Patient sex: F
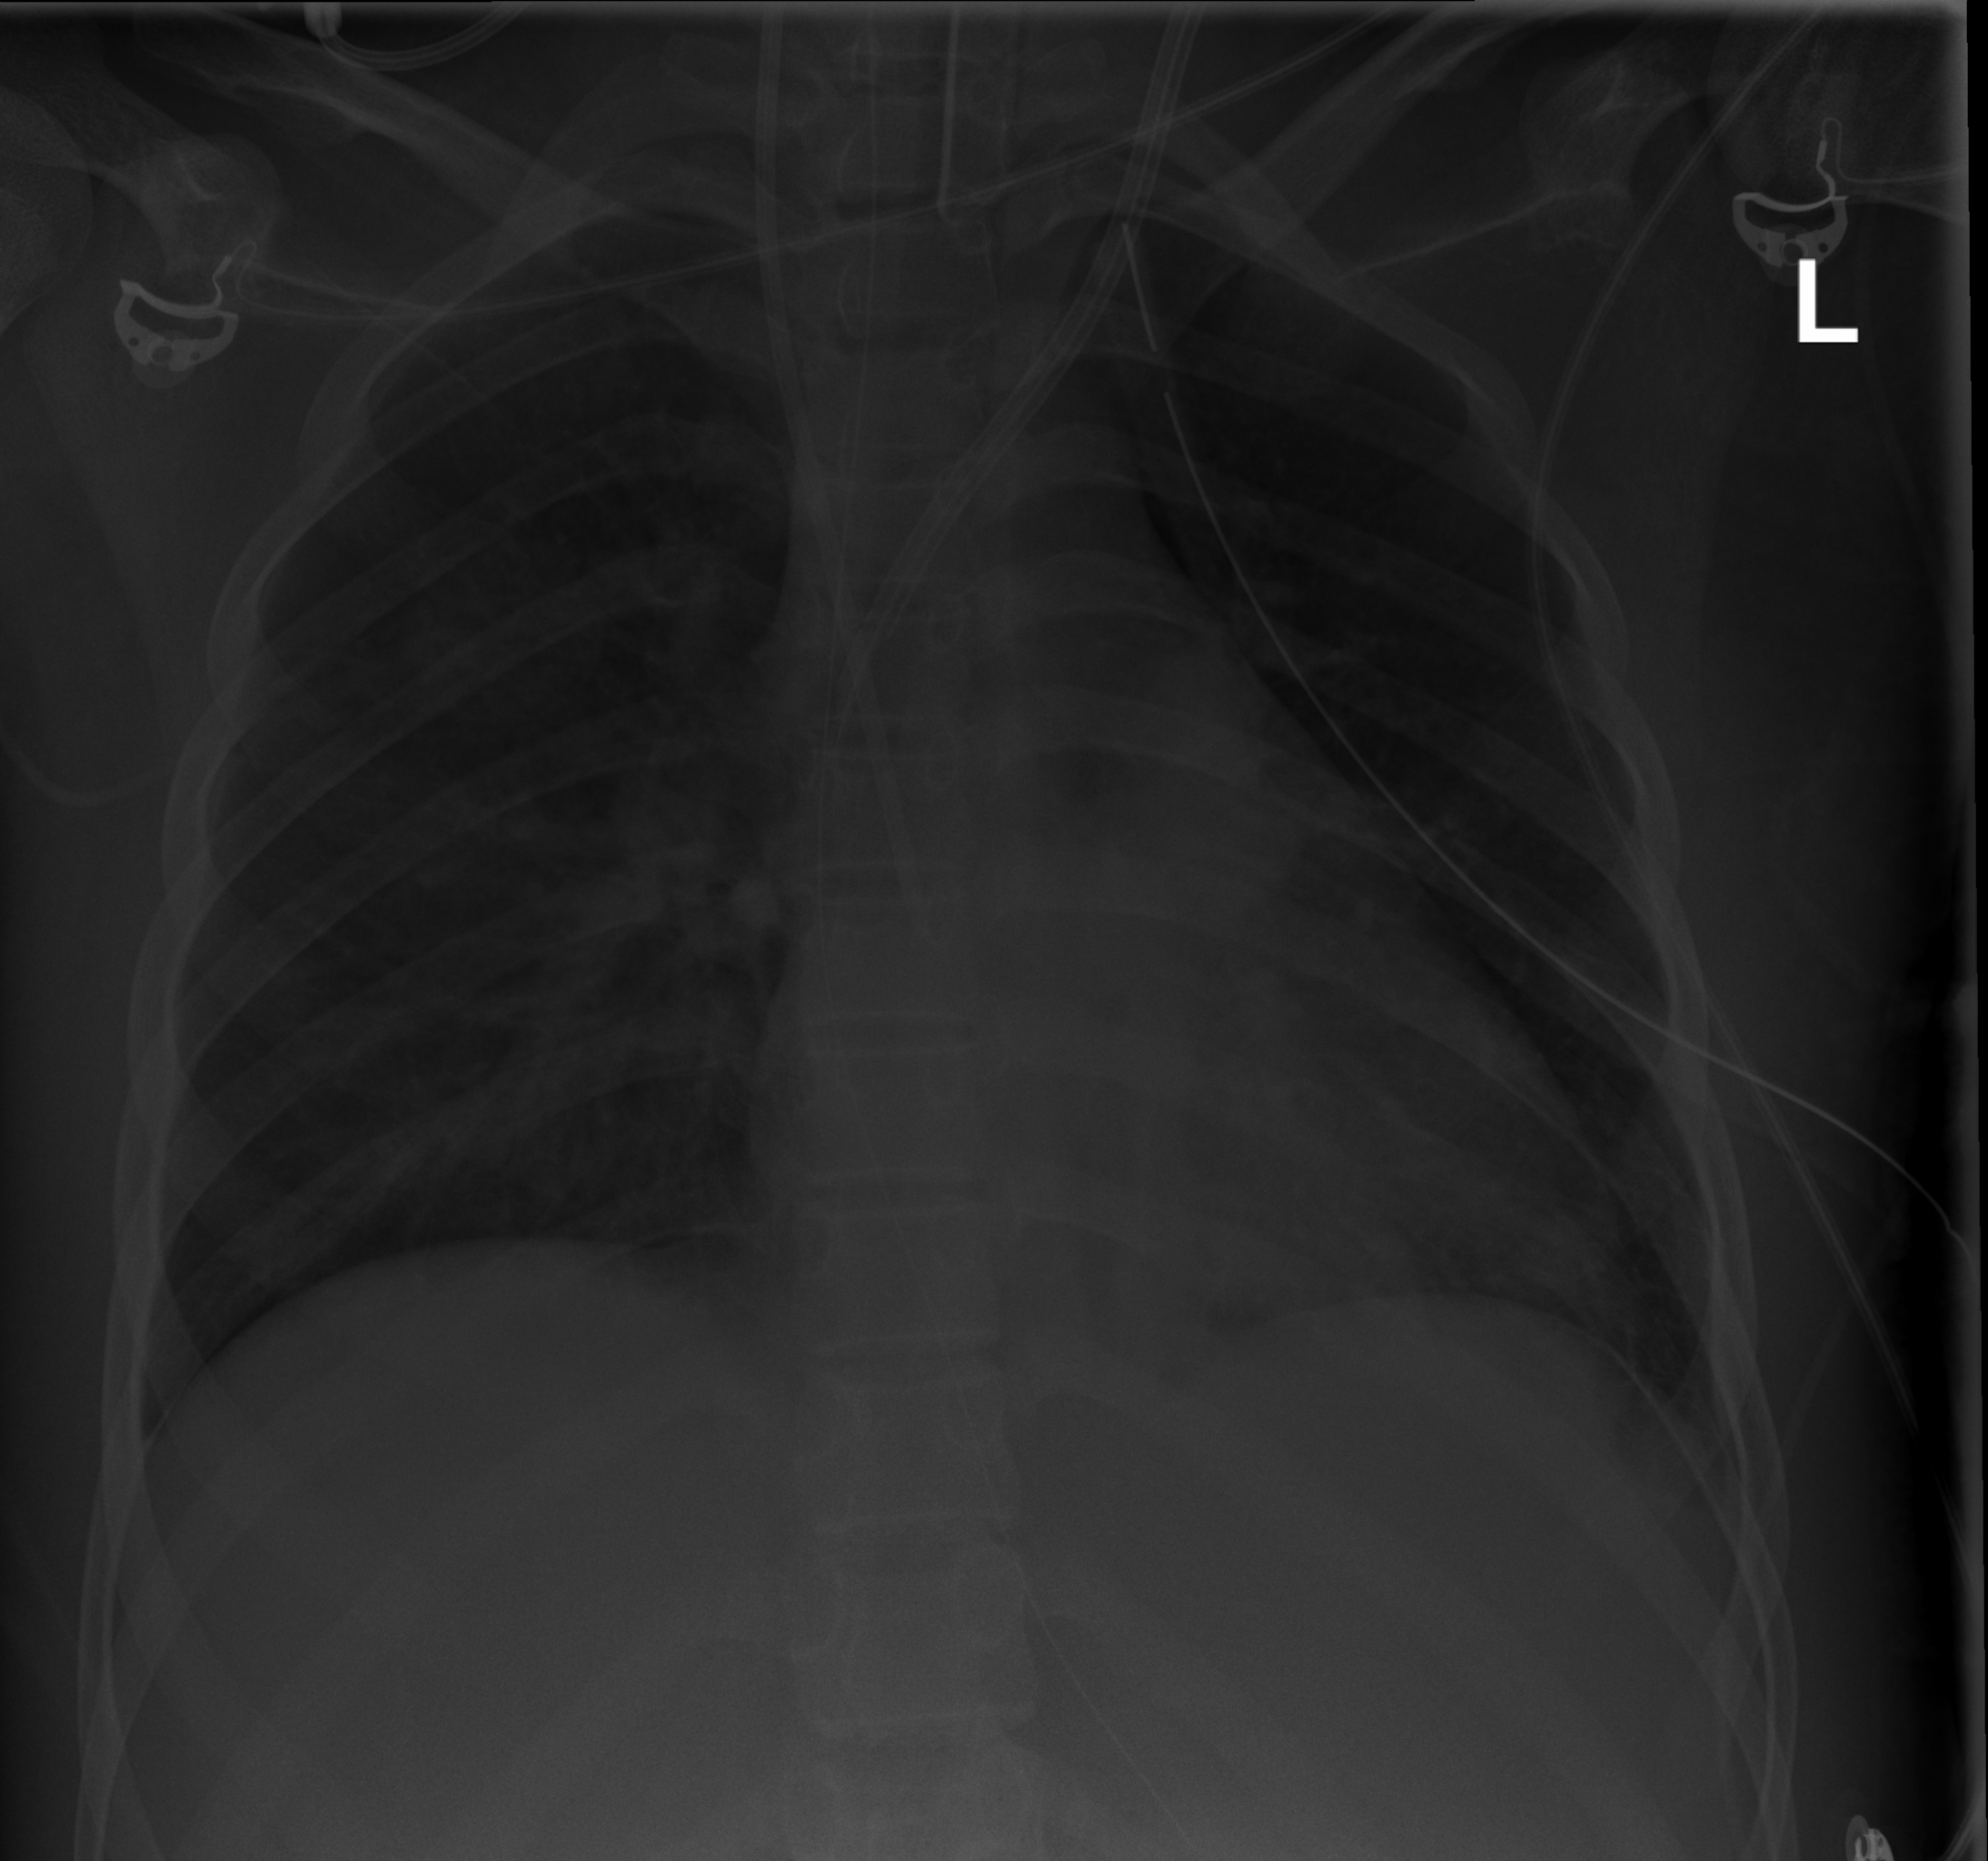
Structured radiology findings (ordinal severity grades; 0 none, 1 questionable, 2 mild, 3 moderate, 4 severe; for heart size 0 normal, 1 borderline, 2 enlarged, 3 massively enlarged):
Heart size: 0
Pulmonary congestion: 1
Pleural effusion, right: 0
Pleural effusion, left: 1
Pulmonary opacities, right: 0
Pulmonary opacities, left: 1
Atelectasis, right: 2
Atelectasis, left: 2